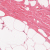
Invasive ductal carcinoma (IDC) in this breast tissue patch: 0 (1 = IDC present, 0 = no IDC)